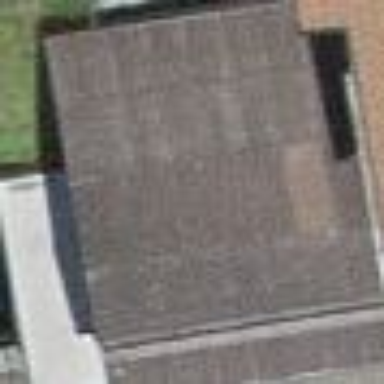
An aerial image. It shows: Garage.